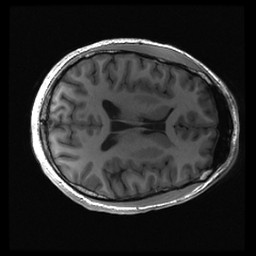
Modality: inplaneT1
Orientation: axial